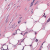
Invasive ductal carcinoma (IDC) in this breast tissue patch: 1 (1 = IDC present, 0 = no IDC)